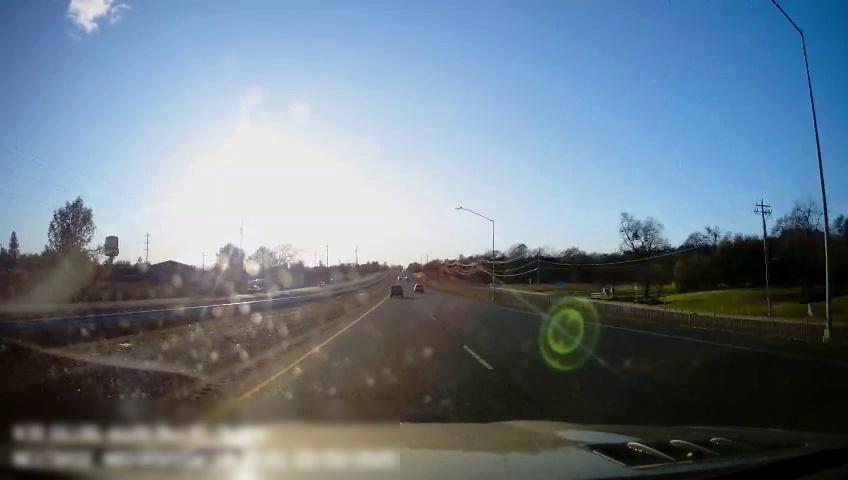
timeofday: Day
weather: Sunny
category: Drivable Space
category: Drivable Space
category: Drivable Space
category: Vehicles | Truck
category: Vehicles | SUV
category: Vehicles | Car
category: Lanes | Current Lane
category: Lanes | Current Lane
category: Lanes | Alternate Lane